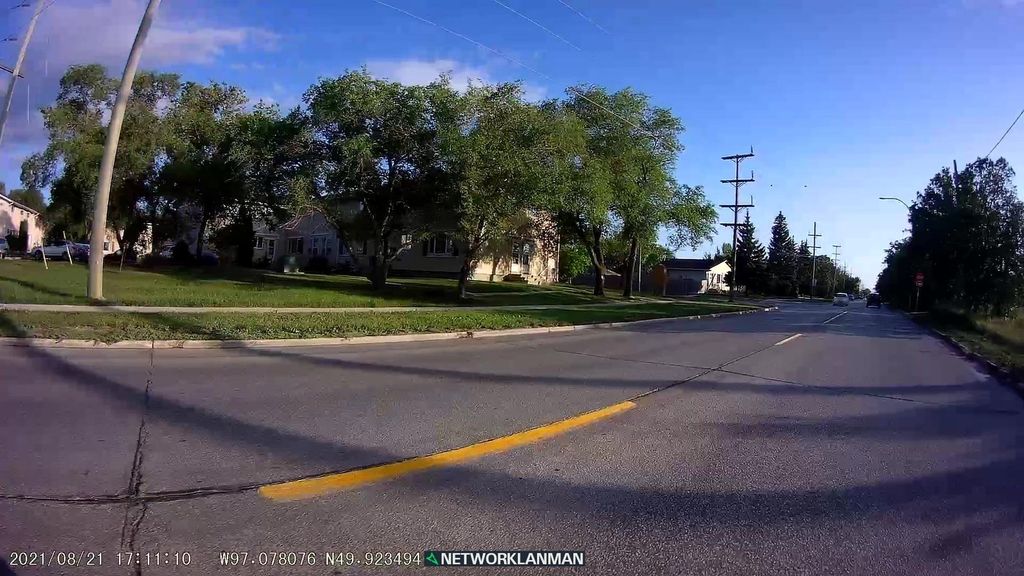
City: winnipeg